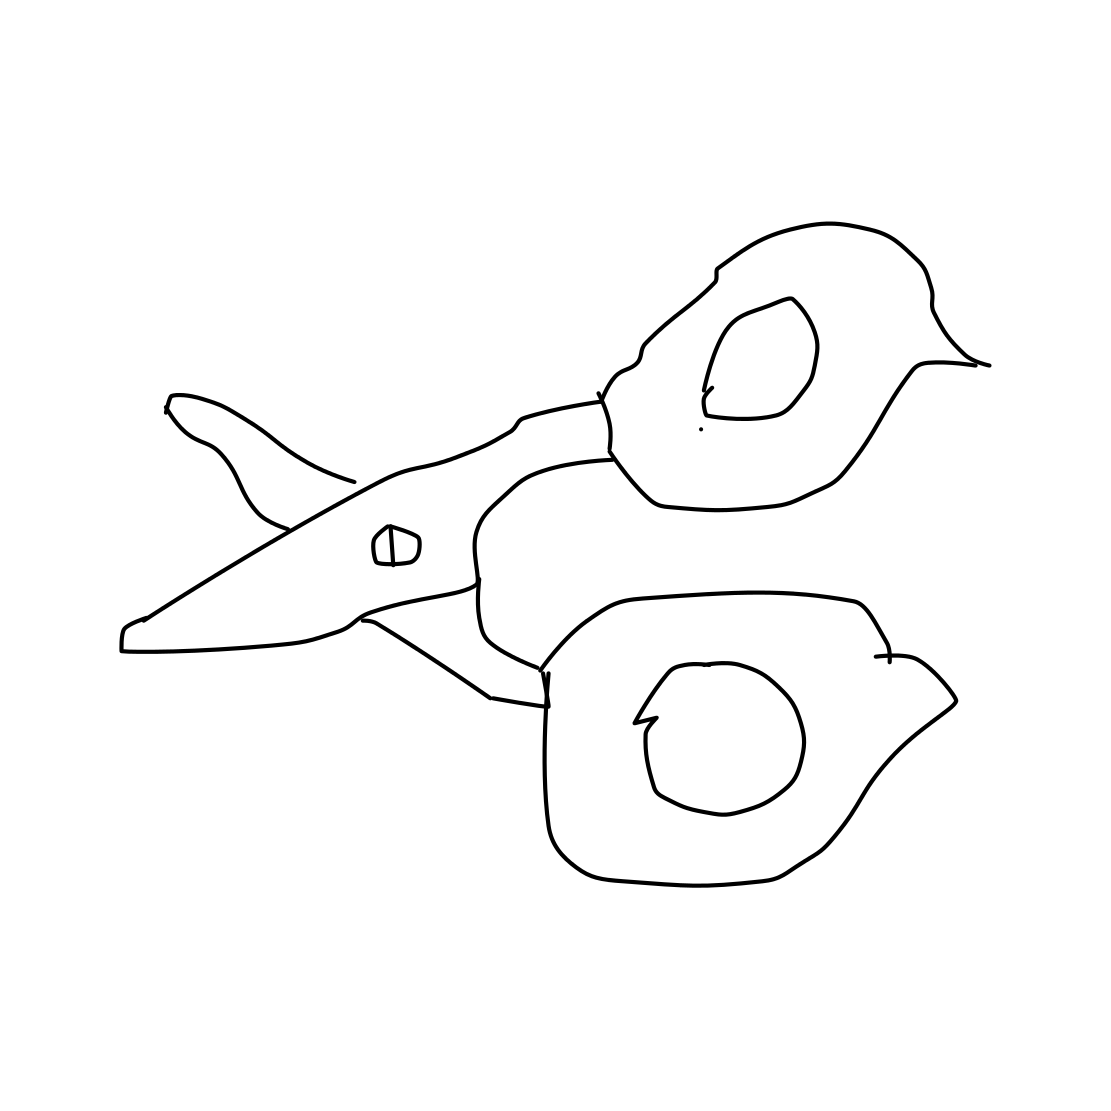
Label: scissors